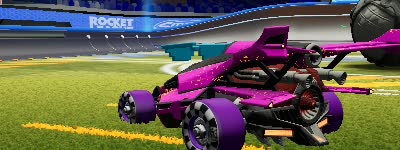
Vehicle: aftershock